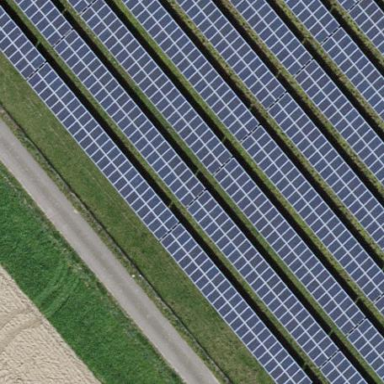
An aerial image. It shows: Solar photovoltaic panel generator.